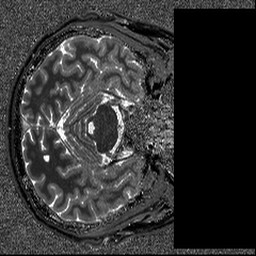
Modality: T1map
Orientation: axial
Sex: male